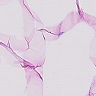
Metastatic tissue present: no